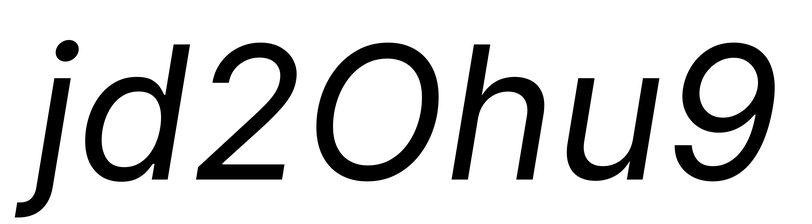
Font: Inter-Italic_Italic